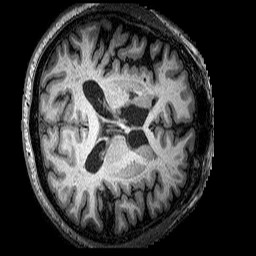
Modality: T1w
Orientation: axial
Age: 66
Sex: male
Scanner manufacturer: siemens
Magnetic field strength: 3 T
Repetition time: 2.25 s
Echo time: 0.00452 s